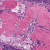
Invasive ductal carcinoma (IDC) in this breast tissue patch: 0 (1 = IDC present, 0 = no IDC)